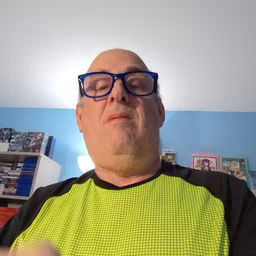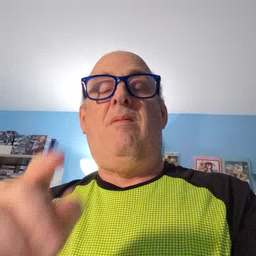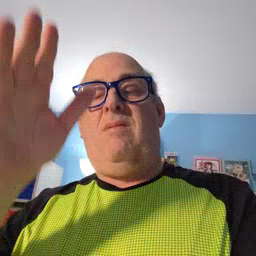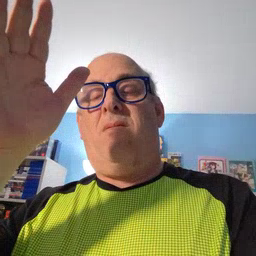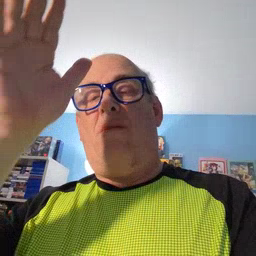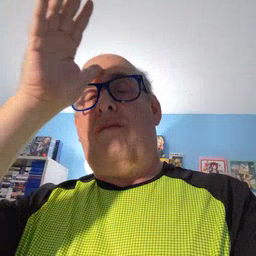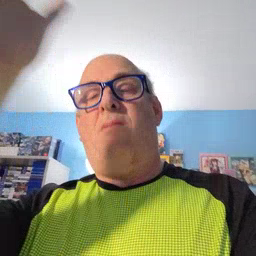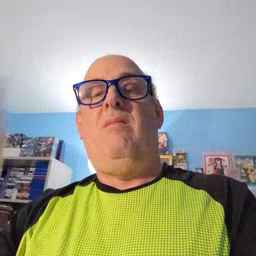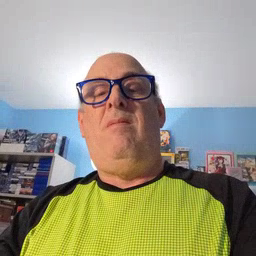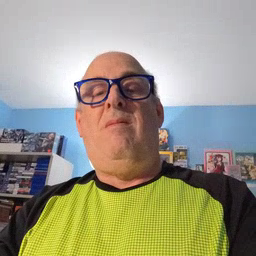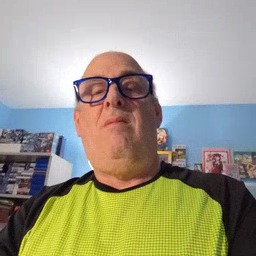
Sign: grandpa